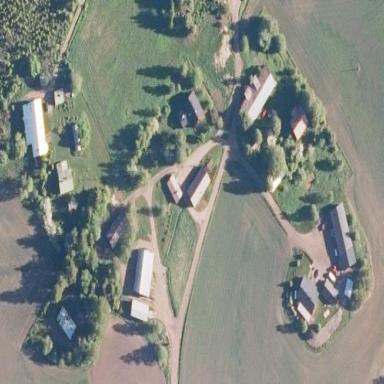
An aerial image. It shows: Farmyard area.